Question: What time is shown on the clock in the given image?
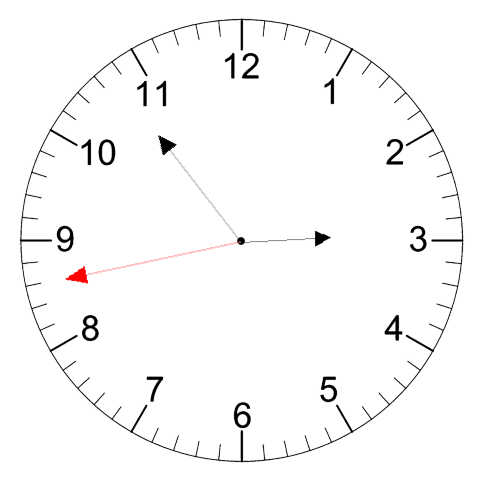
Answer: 02:53:43